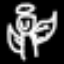
Label: angel